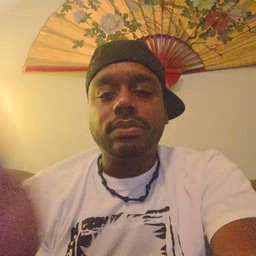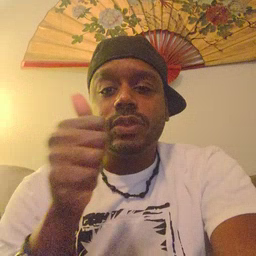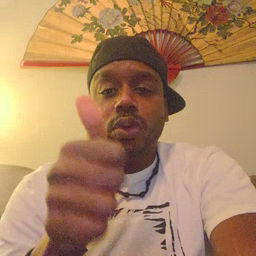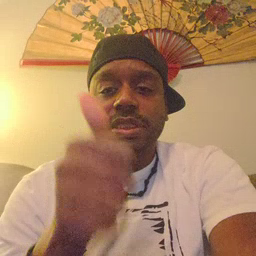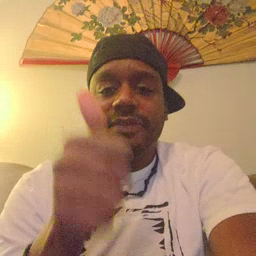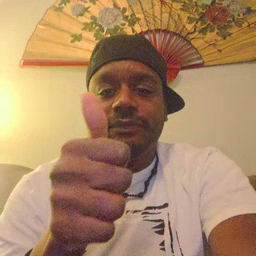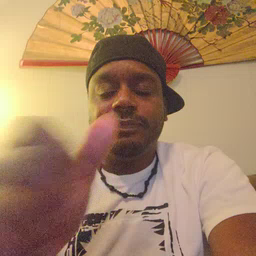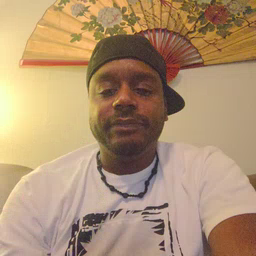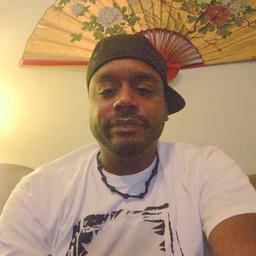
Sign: yourself